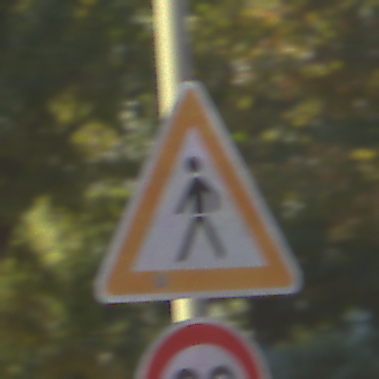
Verkehrszeichen: FussgaengerRechts
Zusatzzeichen unten: Geschwindigkeit20
Umgebung: Outdoor, Urban
Tageszeit: Midday
Wetter: Clear
Licht: Natural
Jahreszeit: NotSpecified
Kontrast: HighContrast